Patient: sex M, age 30
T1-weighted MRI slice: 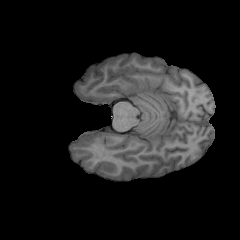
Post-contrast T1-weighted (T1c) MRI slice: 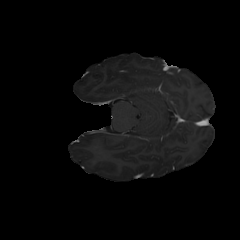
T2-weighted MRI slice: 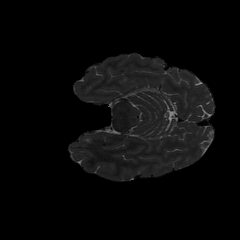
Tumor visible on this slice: no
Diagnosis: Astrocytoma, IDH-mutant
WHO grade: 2